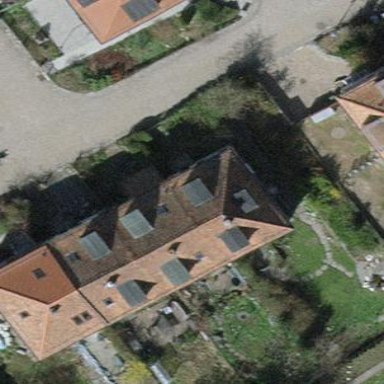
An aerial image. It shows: Terrace building.